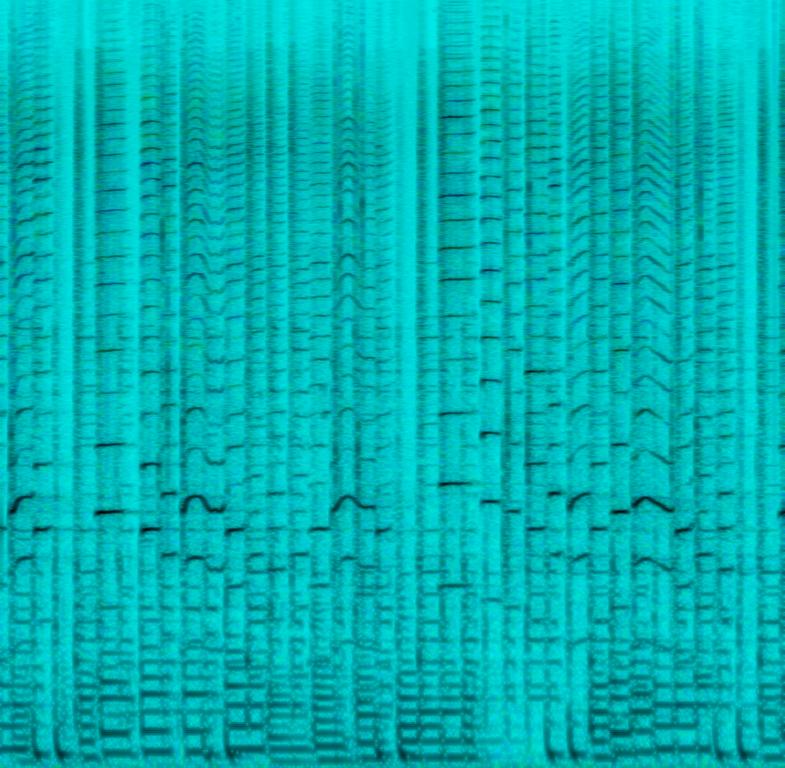
The low quality recording features a folk song that consists of a passionate female vocal singing over harmonica solo, groovy bass, shimmering hi hats, punchy snare, boomy kicks, groovy electric guitar melody and some claps. It sounds passionate and joyful.